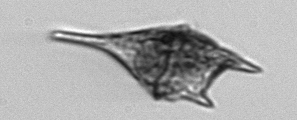
Label: Tripos_lineatus